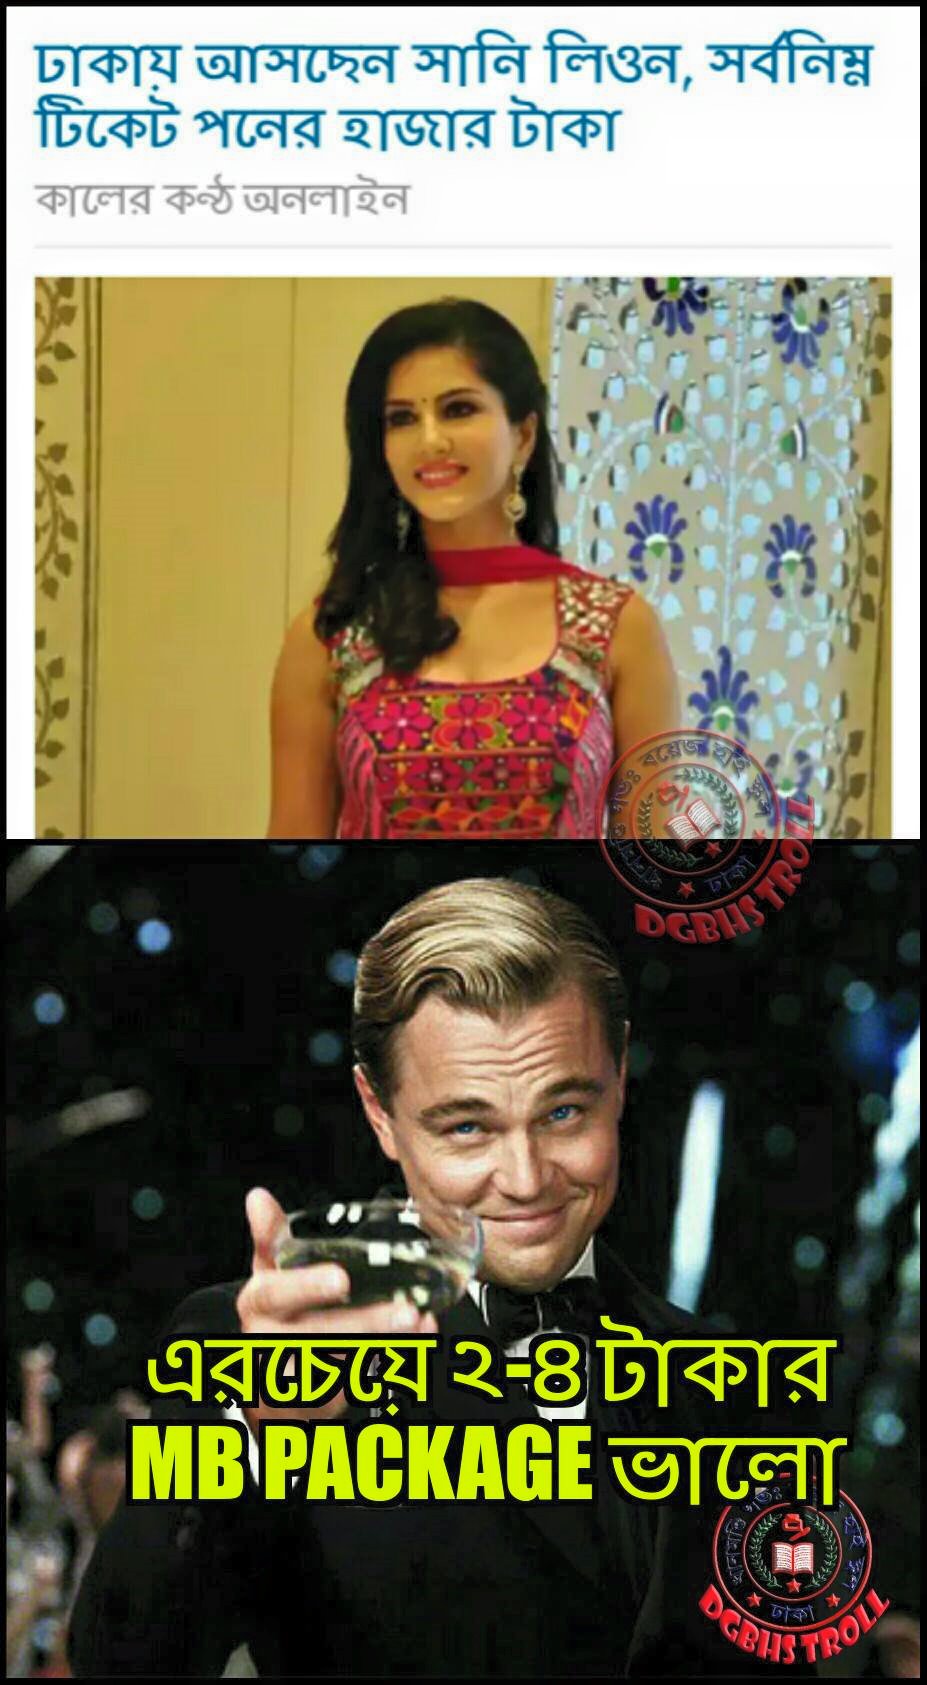
Caption:  ঢাকায় আসছেন সানি লিওন সর্বনিম্ম টিকেট পনের হাজার টাকা  কালের কন্ঠ অনলাইন    এরচেয়ে ২-৪ টাকার  MB PACKAGE ভালো
Label: hate